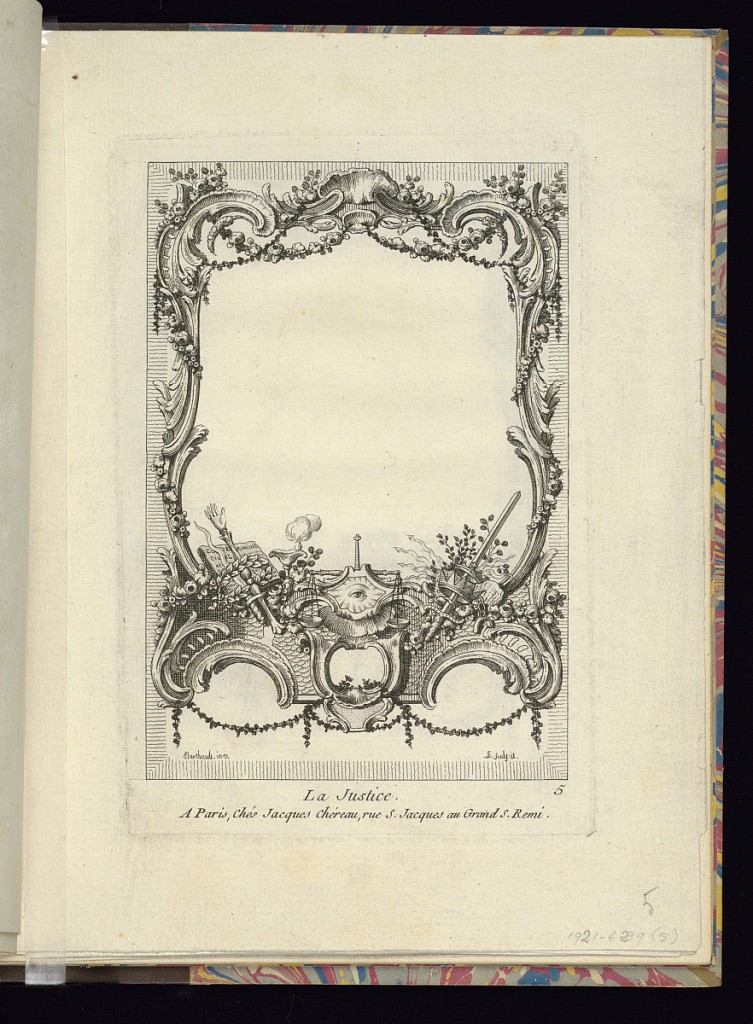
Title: La Justice
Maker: Pierre-Gabriel Berthault, French, 1737–1831
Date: ca. 1758
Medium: Etching and engraving on laid paper
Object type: Print
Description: Design of a rocaille frame with scrolls, flowers, and attributes of justice, including swords, scales, and an all-seeing eye. The plate is signed and numbered.